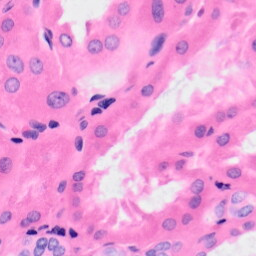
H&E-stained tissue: Kidney